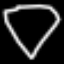
Label: diamond